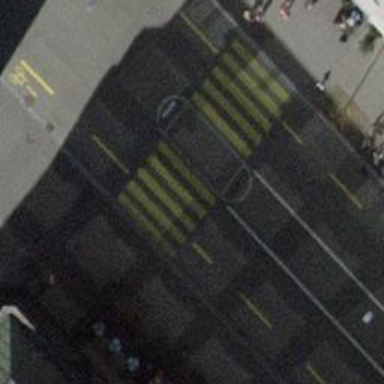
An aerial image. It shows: Kerb barrier.